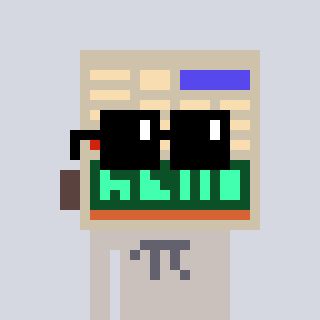
a pixel art character with square black sunglasses, a calculator-shaped head and a foggrey-colored body on a cool background